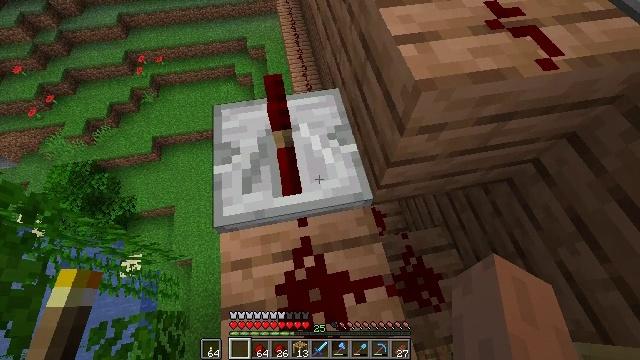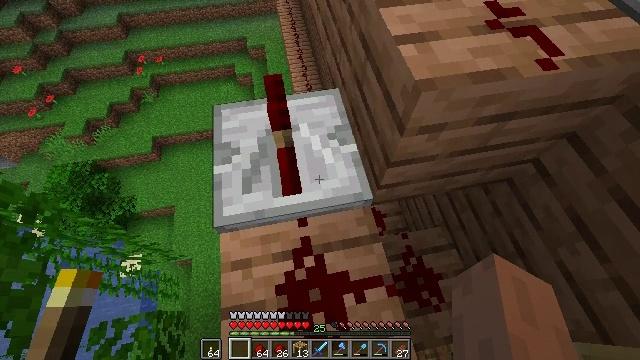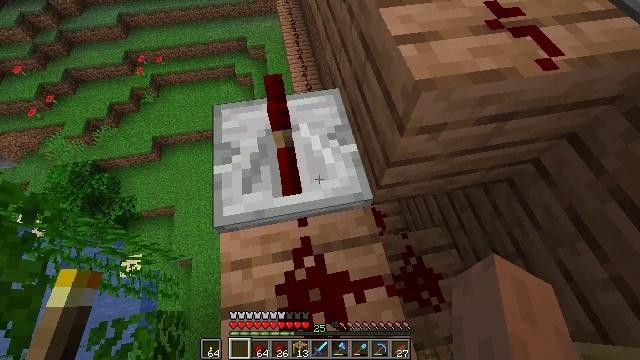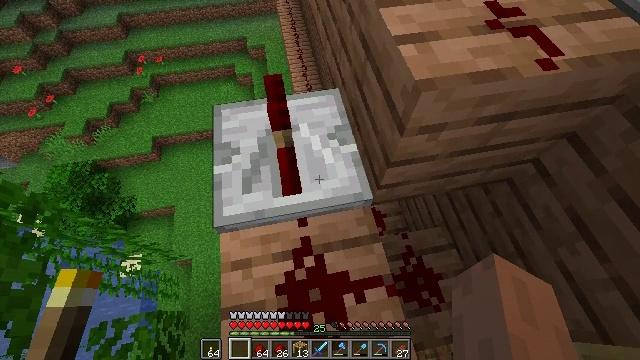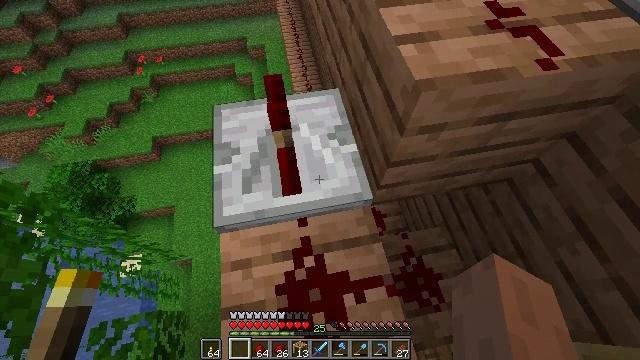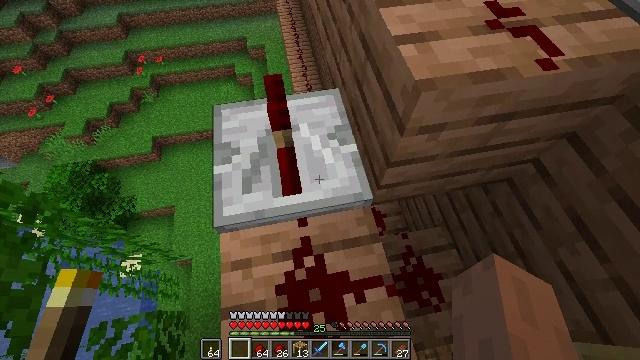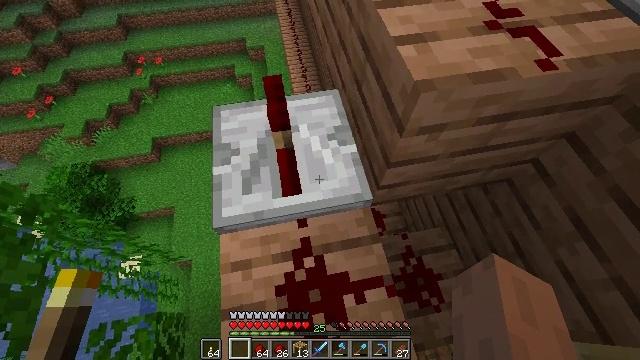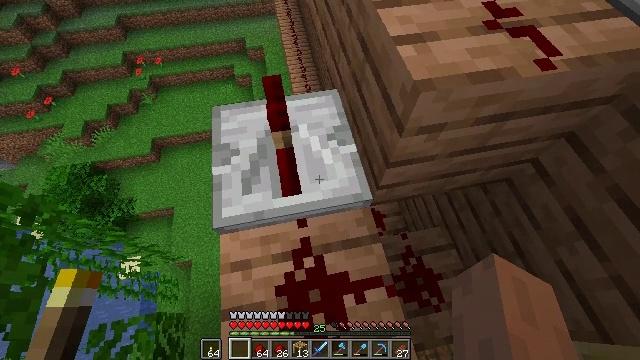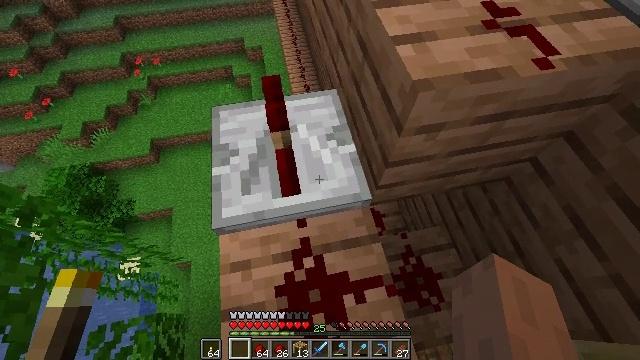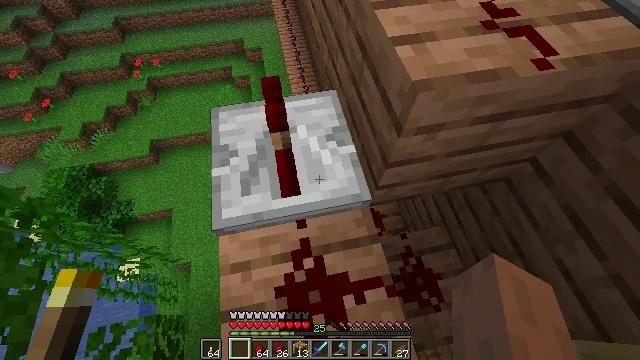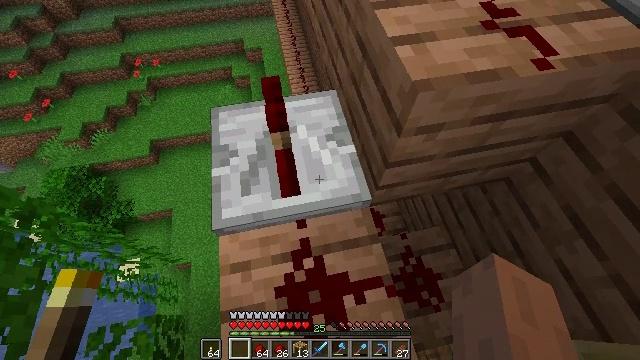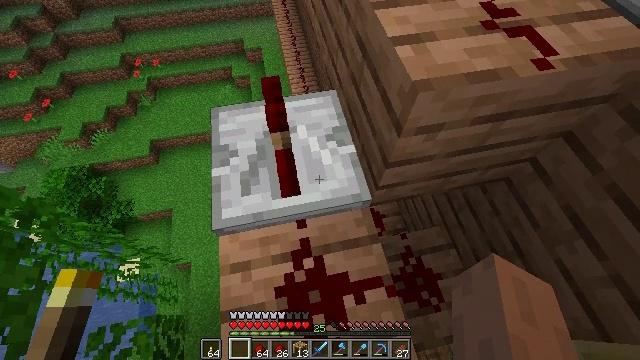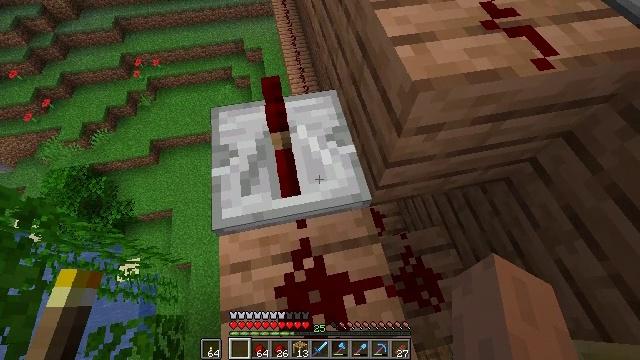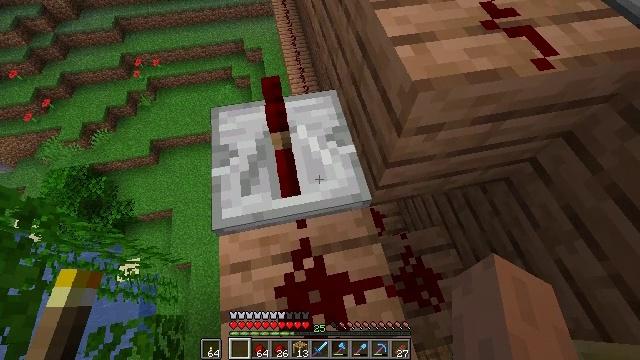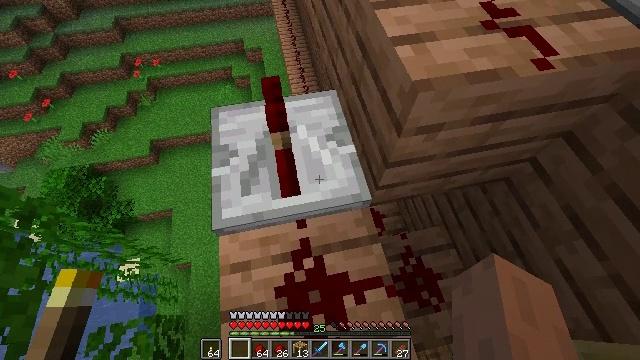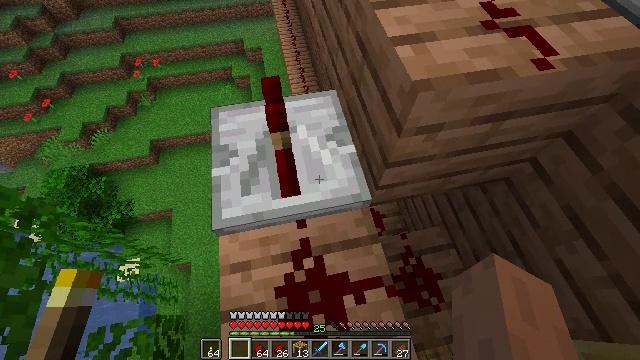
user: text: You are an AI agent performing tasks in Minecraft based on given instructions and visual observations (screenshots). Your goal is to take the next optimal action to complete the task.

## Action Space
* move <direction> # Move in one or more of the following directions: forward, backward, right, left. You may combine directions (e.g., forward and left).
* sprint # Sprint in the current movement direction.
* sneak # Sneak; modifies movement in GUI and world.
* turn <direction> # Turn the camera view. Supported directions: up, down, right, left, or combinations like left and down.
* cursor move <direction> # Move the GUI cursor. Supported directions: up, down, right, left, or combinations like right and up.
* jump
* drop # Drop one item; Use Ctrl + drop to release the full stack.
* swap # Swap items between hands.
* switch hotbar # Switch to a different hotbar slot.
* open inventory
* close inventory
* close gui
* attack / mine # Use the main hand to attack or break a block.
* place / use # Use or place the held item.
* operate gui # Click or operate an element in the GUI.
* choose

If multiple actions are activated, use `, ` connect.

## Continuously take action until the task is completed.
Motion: motion action
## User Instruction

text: Recycle the repeater from a redstone circuit.
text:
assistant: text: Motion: no_op
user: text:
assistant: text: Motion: no_op
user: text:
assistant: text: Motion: no_op
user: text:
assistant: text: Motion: no_op
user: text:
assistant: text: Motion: no_op
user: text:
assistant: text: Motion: no_op
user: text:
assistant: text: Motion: no_op
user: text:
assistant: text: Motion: no_op
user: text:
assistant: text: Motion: no_op
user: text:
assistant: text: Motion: no_op
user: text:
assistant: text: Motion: no_op
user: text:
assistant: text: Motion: no_op
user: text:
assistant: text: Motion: no_op
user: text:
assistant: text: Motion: no_op
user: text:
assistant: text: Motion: no_op
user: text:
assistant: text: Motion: no_op
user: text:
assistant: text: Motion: no_op
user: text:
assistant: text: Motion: no_op
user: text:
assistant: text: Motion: no_op
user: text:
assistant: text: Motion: no_op
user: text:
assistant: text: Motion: no_op
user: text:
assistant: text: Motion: no_op
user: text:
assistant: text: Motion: no_op
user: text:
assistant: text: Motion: no_op
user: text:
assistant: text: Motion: no_op
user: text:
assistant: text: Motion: no_op
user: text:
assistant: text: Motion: no_op
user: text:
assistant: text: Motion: no_op
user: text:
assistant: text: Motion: no_op
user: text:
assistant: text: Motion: no_op